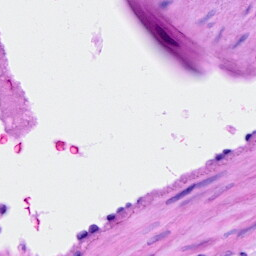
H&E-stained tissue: Ovarian